Question: I am writing a code which calculate monthly net salary in react but I faced issue NaN. What is my error in this code: ?
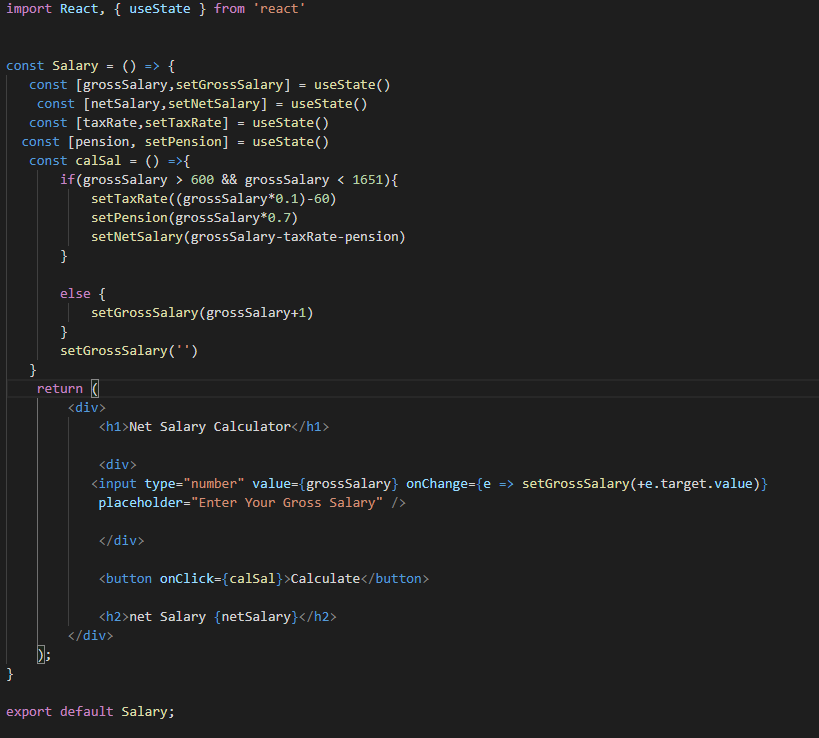
Answer: There seems to be one of the reason why you are getting NaN is because you have not initialized netSalary, grossSalary and other variables and as a result they are undefined and when you do something like undefined + 1 => you get NaN.
But why are they undefined?
You might think in your function you updated the state variables before using them, but they are not updated instantaneously not synchronously, so after you have written setTaxRates() and if you try to use the state variables at that moment the state variable have not really updated it's value, so you will end up using old value, which will be undefined in this case.
Solution?
First initialize the state variables with some default data.
then in your funciton make sure you do not use state variables just after updating them
so your updated code will look something like this.
'''
const salary()=>{
const [grossSalary,setGross] = useState(0);
const [taxRate, setTax] =useState(0);
const [pension, setPension] = useState(0);
const [netSalary, setNet] = useState(0)
const calSal =()=>{
if(grossSalary > 600 && grossSalary<1651){
let taxR = (grossSalary*0.1)-60;
let penS= grossSalary*0.7
netSal = grossSalary-taxR-pension;
// now update all the states as required
setTaxRate(taxR);
setPension(penS);
setNetSalary(netSal);
}else{
.......
}
.............
}
}
'''